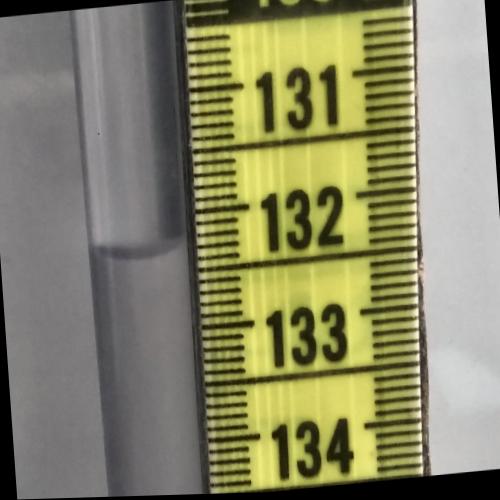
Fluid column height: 132.3 cm